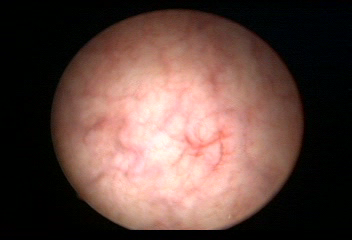
Modality: WLC
Class: Normal mucosa
Bladder cancer association: No